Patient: sex M, age 50
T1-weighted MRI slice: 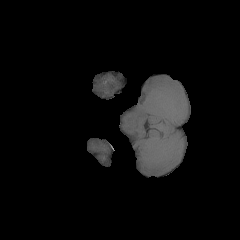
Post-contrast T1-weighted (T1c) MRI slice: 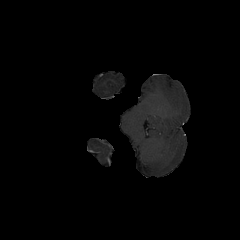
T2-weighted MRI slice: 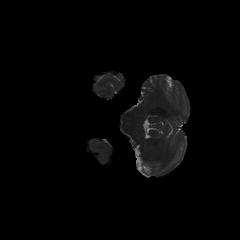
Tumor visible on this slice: no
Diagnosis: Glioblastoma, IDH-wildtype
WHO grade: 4